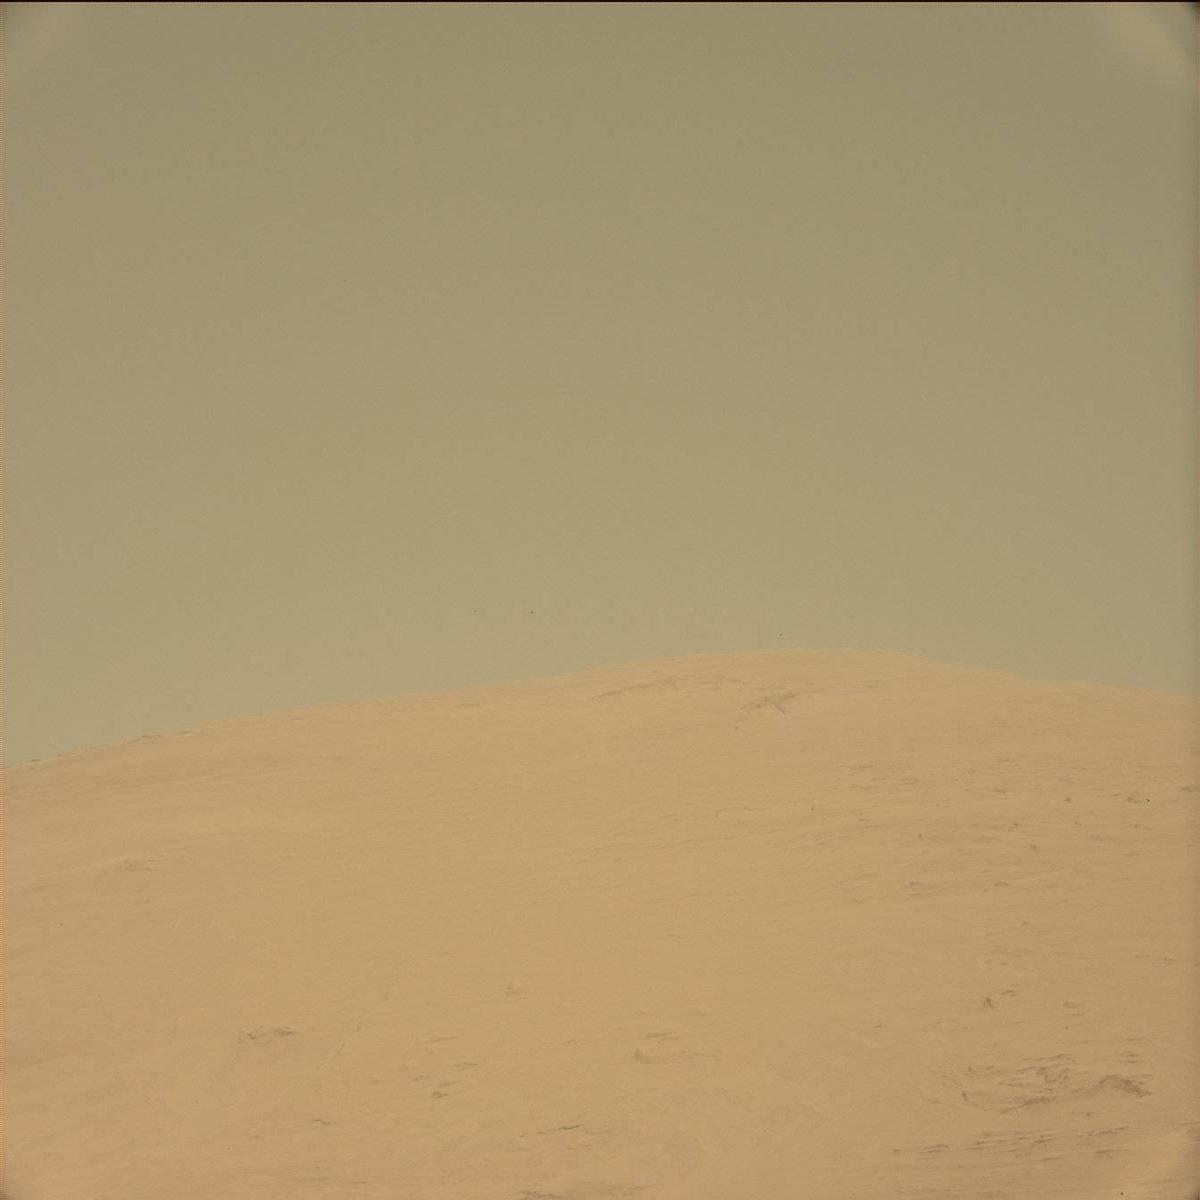
Terrain classes present: Ridge, Sky